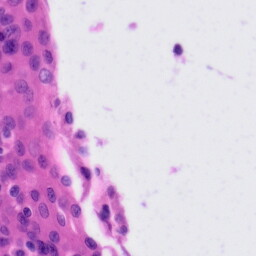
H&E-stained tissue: Tonsil